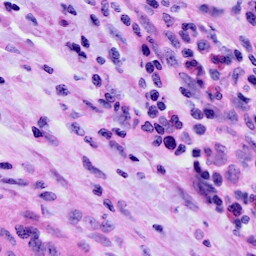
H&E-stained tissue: Cervix